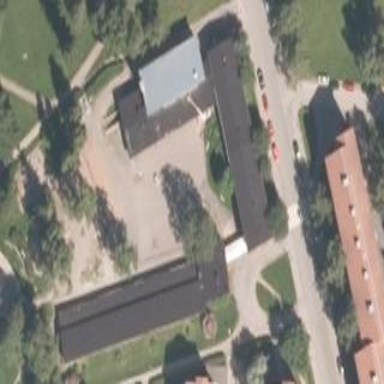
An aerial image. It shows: School building.